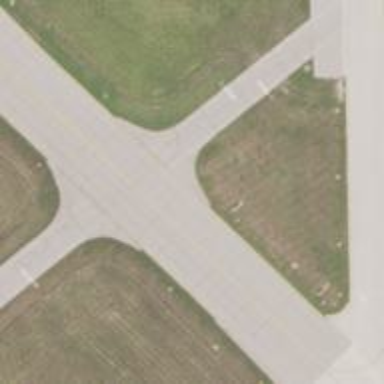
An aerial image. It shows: View of taxiway at the airport.